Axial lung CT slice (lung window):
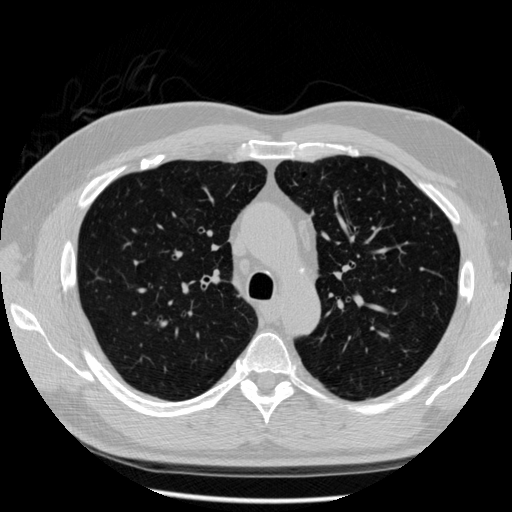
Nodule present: no